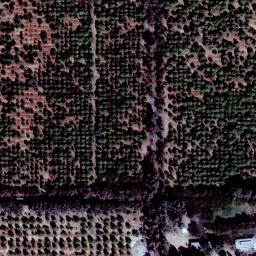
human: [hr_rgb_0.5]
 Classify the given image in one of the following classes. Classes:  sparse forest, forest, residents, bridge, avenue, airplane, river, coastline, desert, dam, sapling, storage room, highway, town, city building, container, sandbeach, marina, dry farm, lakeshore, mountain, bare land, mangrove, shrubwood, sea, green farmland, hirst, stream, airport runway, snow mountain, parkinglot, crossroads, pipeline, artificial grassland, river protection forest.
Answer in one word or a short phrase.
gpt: dry farm